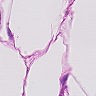
Metastatic tissue present: no